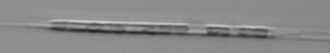
Label: Rhizosolenia